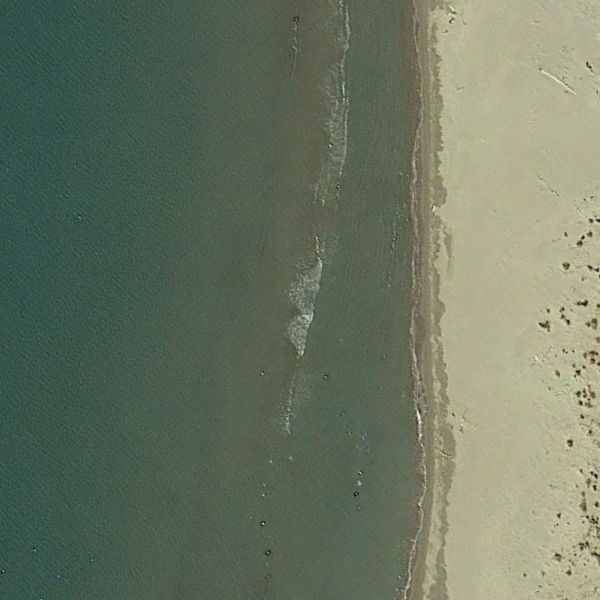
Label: Beach